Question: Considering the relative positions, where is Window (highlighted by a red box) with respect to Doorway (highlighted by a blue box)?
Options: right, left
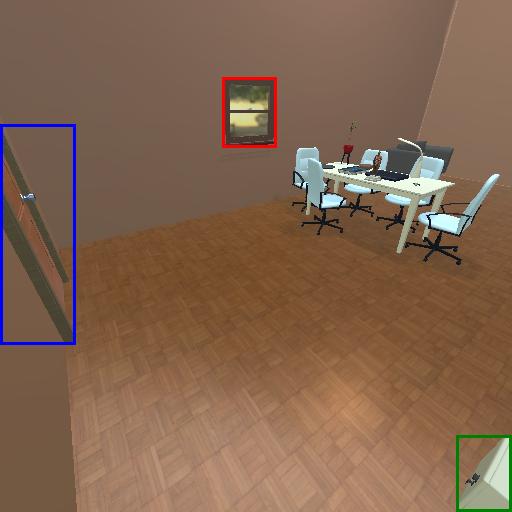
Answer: right